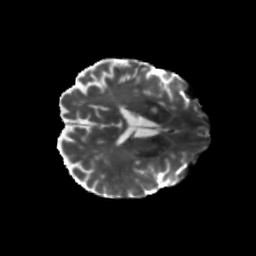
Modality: T2w
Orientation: axial
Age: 78
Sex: female
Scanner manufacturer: siemens
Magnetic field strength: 3 T
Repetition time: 5.47 s
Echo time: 0.0854 s